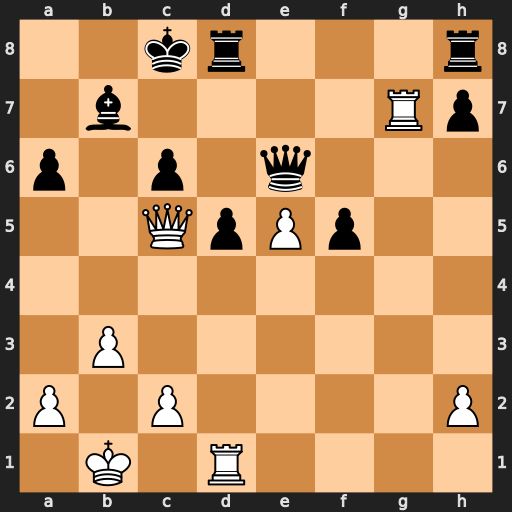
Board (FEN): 2kr3r/1b4Rp/p1p1q3/2QpPp2/8/1P6/P1P4P/1K1R4
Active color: w
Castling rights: -
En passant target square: -
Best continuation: Re7 Rde8 Rxe6